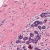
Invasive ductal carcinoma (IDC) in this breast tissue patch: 0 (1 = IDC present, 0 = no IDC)